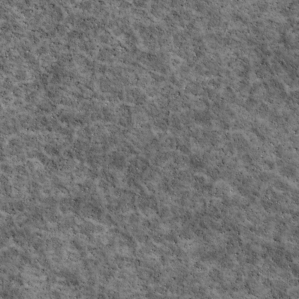
Label: non_frost